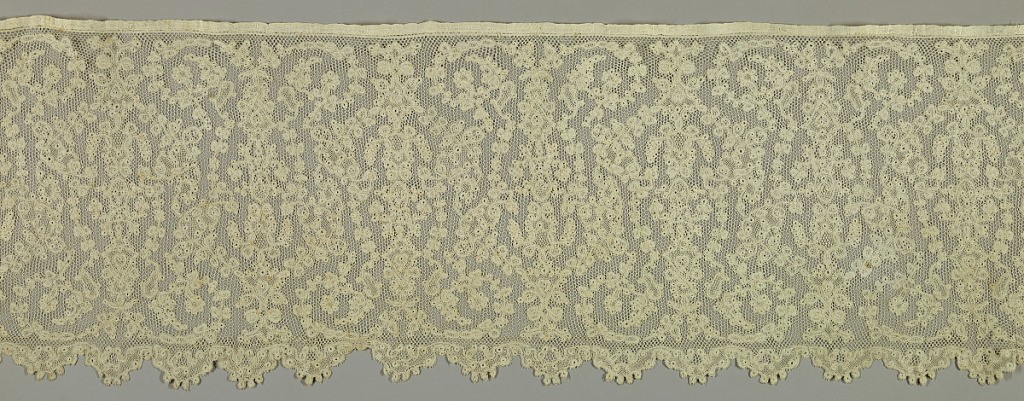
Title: Flounce
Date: early 18th century
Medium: linen Technique: bobbin lace, pre-made continuous tape with net added
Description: Design of a pre-made continuous tape pattern forming two candelabra motifs, placed alternately, on a mesh ground. One edge is pointed. Piece has been sewed together by joining ends. The tape pattern is not placed on the mesh ground, the net is added to the edges of the tape pattern.